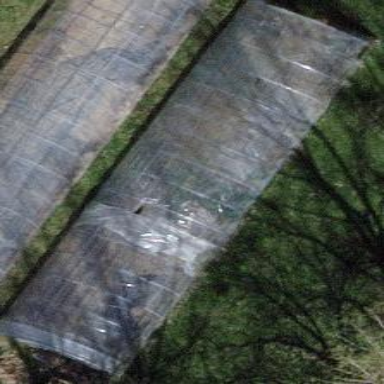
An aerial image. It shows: Greenhouse.